Field crop: tomato
Growth stage: 1
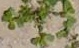
Species: portulaca